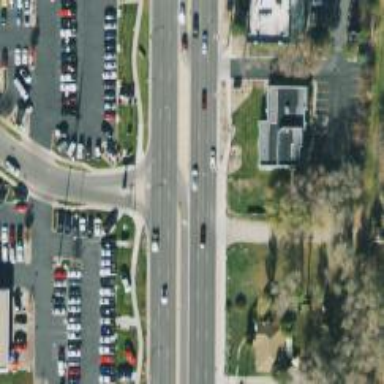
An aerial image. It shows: Asphalt road with primary link designation.